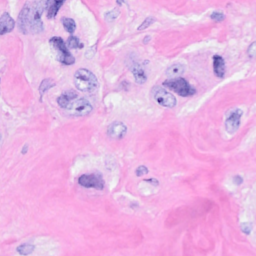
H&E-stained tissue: Breast